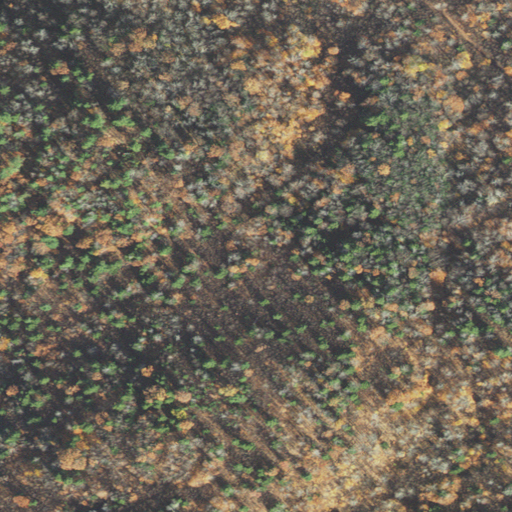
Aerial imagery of ridge(s) in New Hampshire named Governors Hill containing mixed forest, deciduous forest, evergreen forest, and shrub